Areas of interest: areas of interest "Suzhou ZTO Express Co., Ltd."
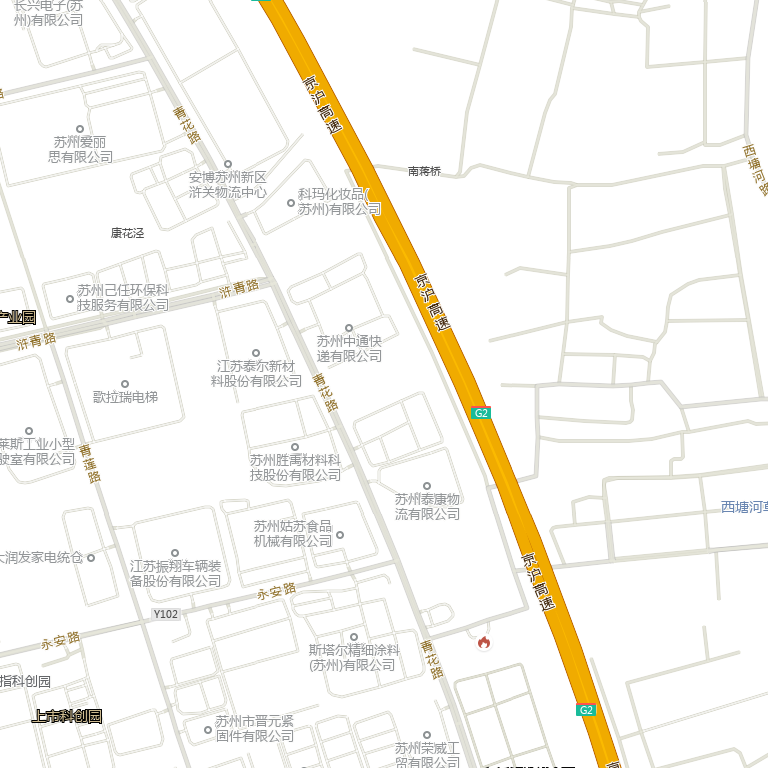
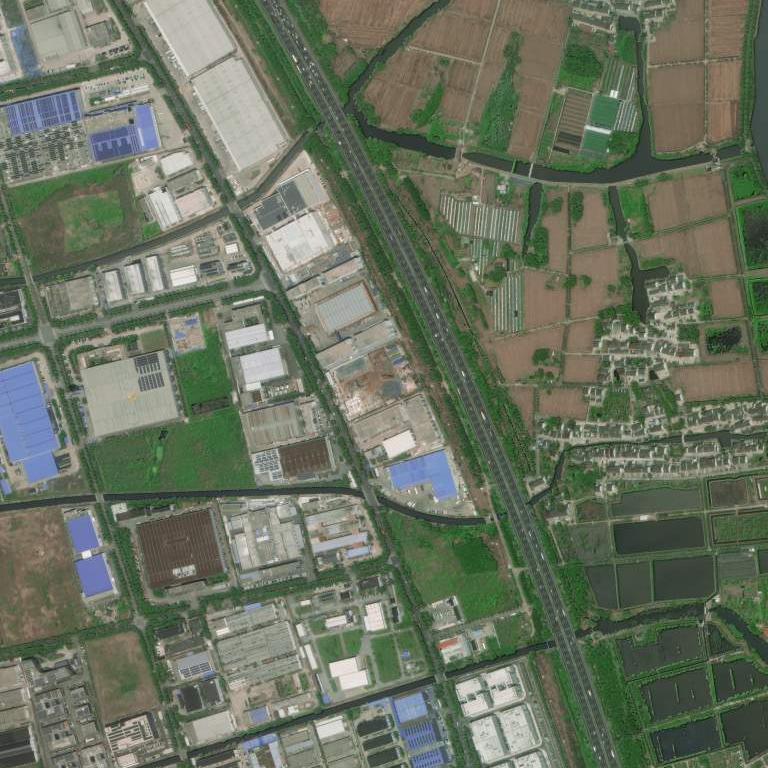